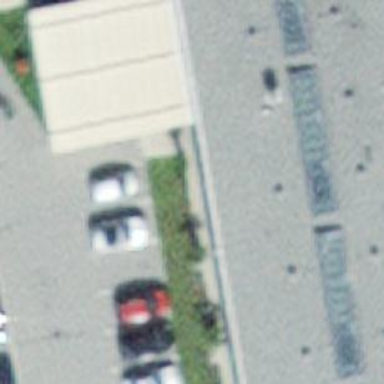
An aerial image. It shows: Restaurant building.